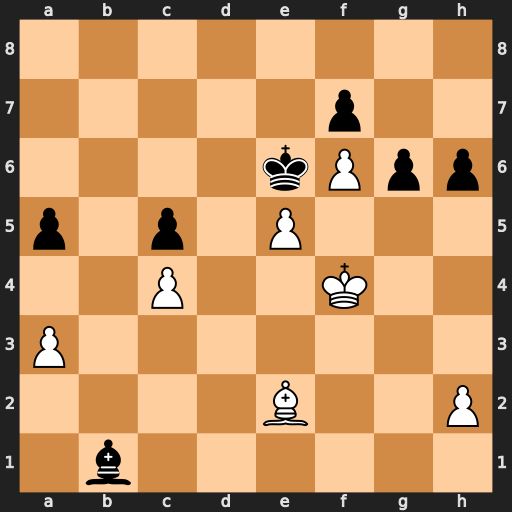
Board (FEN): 8/5p2/4kPpp/p1p1P3/2P2K2/P7/4B2P/1b6
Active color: w
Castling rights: -
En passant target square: -
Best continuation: Bg4+ Bf5 Bxf5+